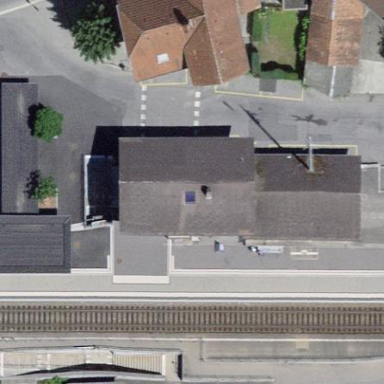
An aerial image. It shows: Train station building.